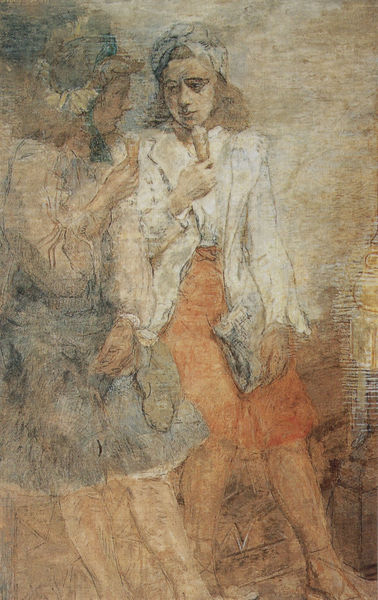
Titel: Lunch Hour
Künstler: Isabel Bishop
Institution: (Privatsammlung)
Schlagwörter: blau, weiß, aquarell, frauen, menschen, mädchen, ocker, blumen, braun, damen, frau, frisur, hut, hüte, kleid, kleider, orange, skizze, zeichnung, eis, beige, gespräch, haube, rock, alt, hose, jacke, jung, bluse, hände, porträt, haare, locken, beine, taille, sommer, zwei, röcke, studie, blusen, pause, essen, strohhut, detail, wandmalerei, sandalen, rüschen, barfuss, tasche, sandale, handtasche, schemen, turban, fresco, freundinnen, patina, verblasst, verblichen, ausgebleicht, plaudern, hosenrock, eishörnchen, freundinen